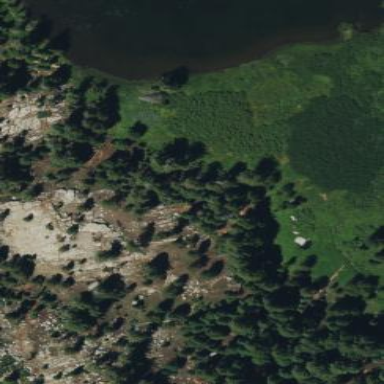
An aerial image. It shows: Wet meadow with woodland vegetation.